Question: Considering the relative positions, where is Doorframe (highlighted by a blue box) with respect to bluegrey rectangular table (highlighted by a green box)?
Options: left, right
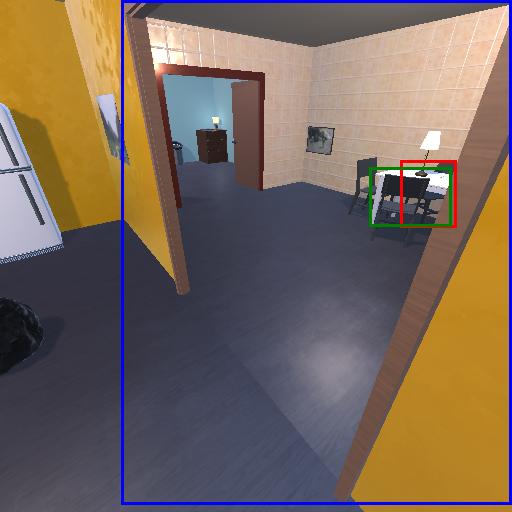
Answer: left